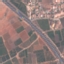
Land use / land cover class: Highway